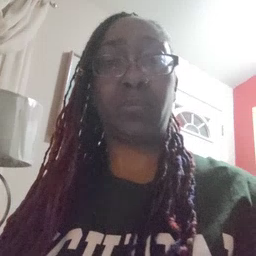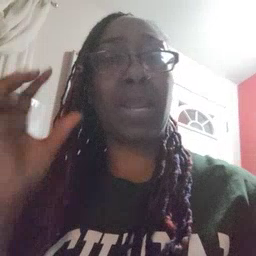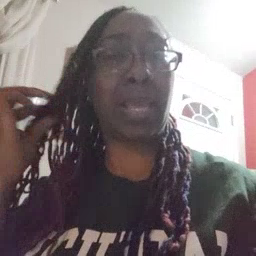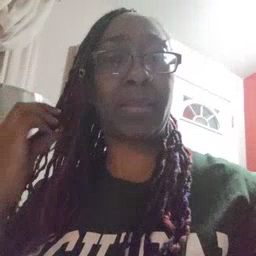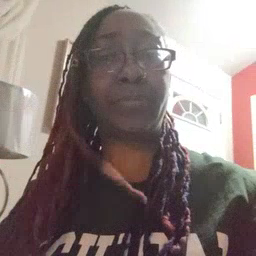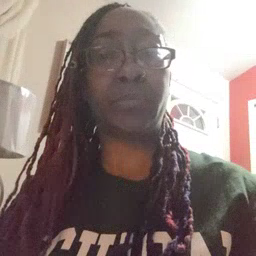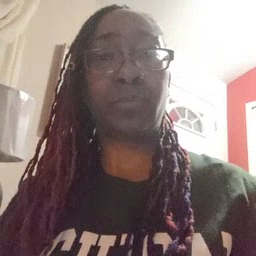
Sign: hair